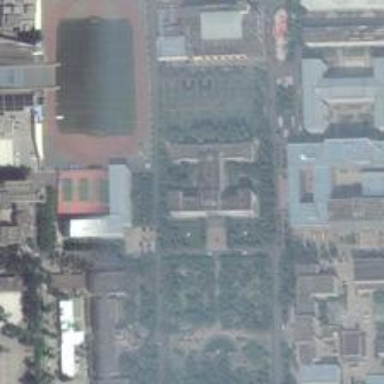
What in the left hand of greebelt is some skycrapers and there is a football field in the right hand .